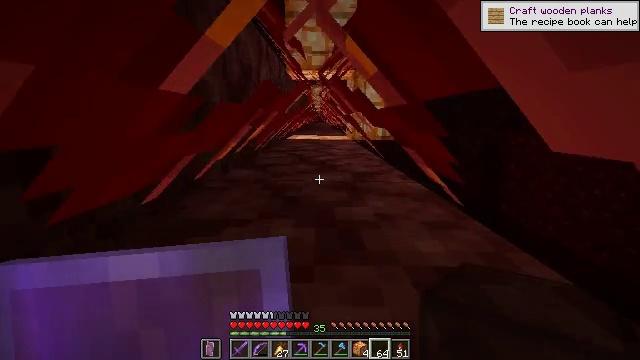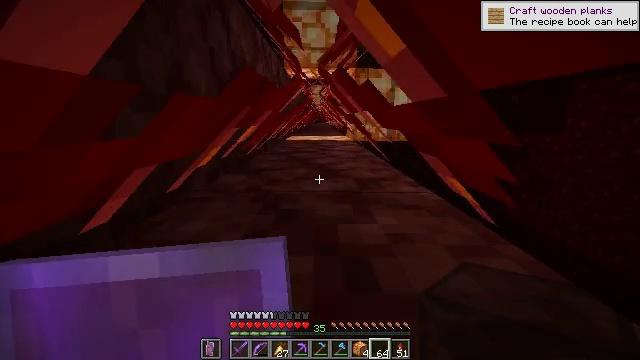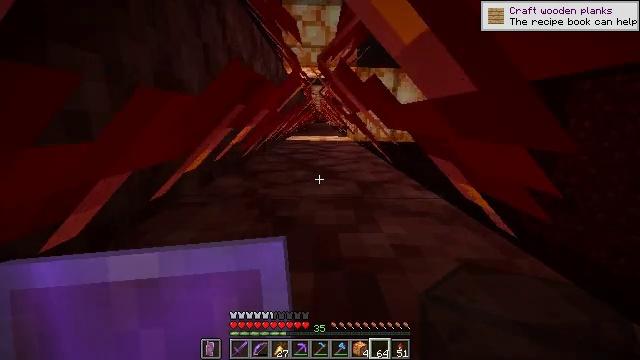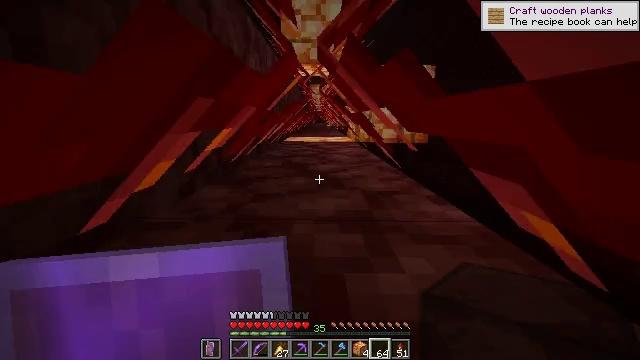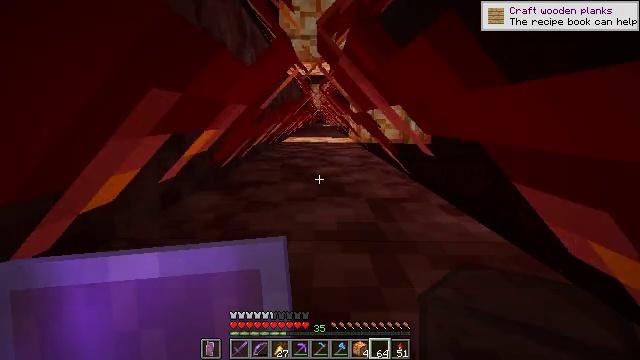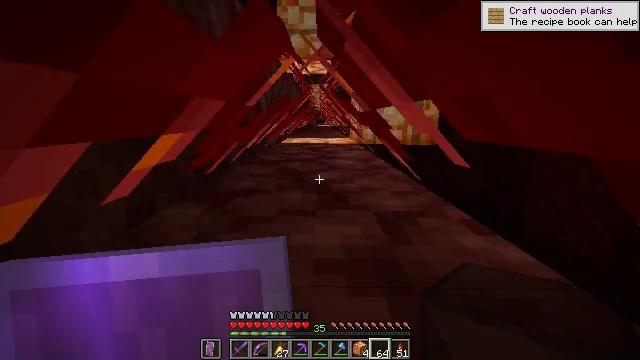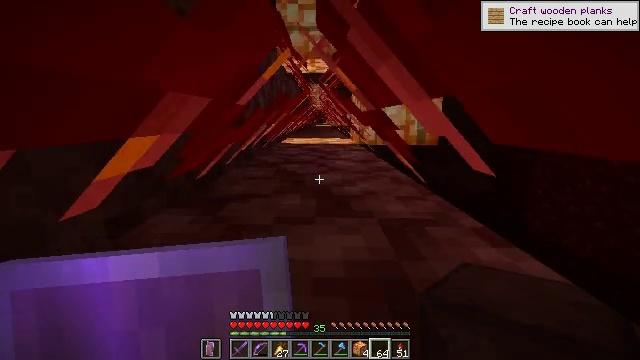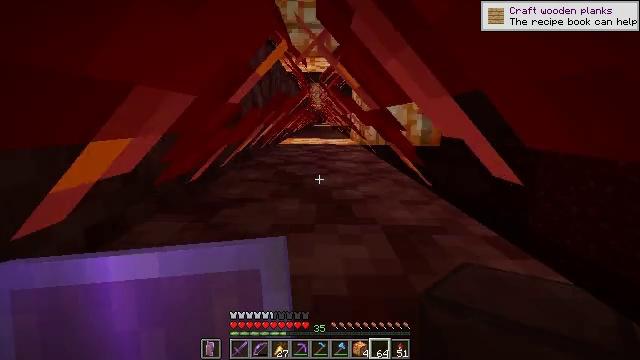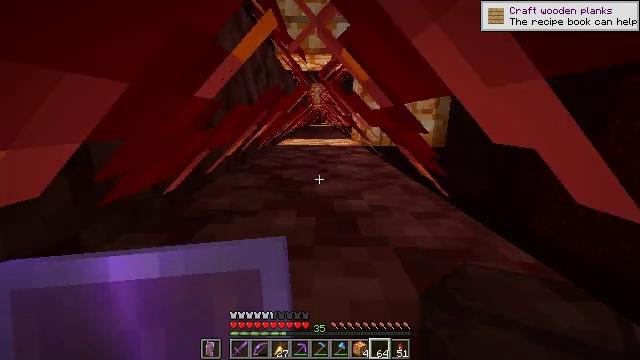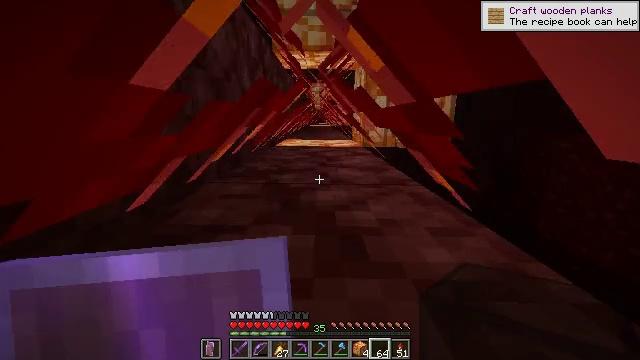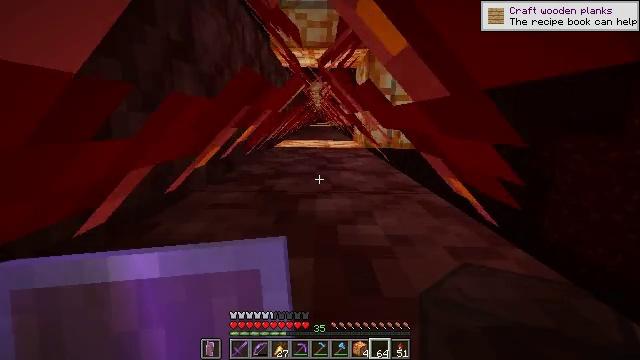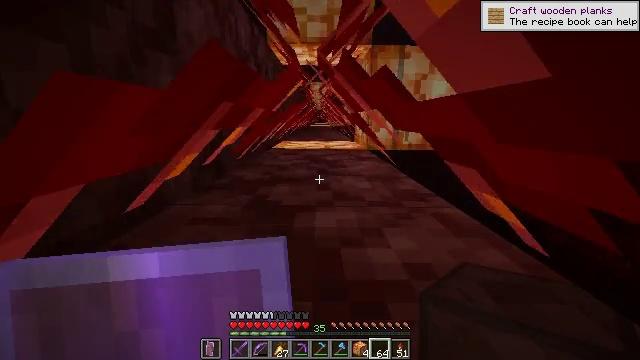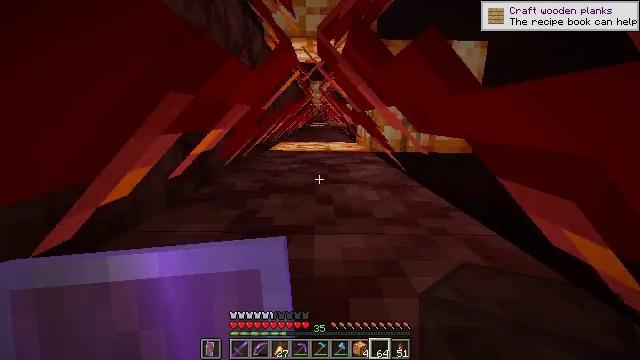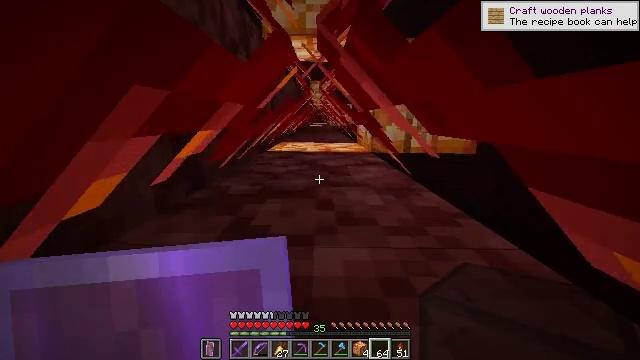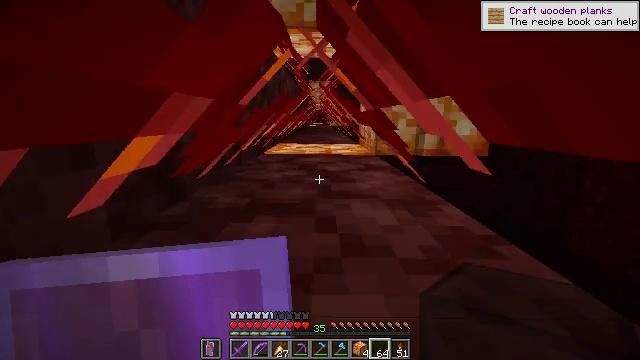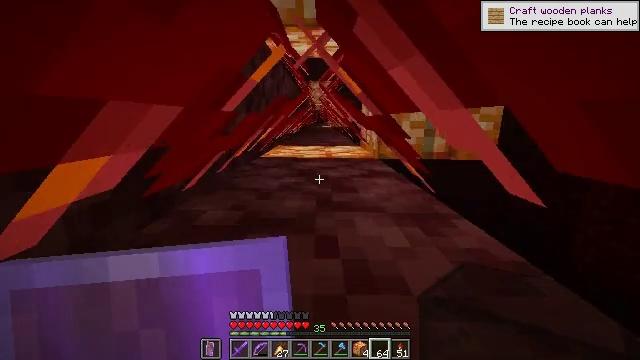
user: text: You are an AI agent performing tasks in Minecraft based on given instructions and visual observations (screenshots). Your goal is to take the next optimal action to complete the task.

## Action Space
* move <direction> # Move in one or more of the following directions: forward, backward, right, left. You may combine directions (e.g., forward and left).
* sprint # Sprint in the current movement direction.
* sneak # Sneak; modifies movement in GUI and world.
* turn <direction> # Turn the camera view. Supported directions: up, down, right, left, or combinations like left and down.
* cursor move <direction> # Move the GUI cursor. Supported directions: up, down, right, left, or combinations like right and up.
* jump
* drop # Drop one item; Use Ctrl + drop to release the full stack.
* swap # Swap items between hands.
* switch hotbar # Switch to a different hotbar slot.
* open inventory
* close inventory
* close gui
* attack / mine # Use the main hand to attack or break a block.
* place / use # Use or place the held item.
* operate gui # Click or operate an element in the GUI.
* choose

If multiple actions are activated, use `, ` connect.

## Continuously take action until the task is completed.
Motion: motion action
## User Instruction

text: Collect blackstone for building.
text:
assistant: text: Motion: jump
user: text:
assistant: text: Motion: jump
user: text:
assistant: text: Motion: jump
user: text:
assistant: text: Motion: jump
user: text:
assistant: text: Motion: jump
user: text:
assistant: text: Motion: jump
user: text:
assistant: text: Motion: jump
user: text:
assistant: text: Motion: jump
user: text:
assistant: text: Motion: jump
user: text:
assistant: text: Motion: jump
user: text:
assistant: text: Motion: jump
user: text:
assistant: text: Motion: jump
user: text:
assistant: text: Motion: jump
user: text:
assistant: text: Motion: jump
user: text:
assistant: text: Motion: move back, jump
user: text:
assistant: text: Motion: move back, jump
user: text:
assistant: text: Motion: move back, jump
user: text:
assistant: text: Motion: jump
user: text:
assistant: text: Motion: jump
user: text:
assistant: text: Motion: jump
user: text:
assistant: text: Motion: jump
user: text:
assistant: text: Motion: jump
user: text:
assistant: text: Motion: jump
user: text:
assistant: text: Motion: jump
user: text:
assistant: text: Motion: jump
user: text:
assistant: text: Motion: jump
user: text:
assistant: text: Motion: jump
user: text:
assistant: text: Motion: jump
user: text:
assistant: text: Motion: jump
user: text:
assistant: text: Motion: jump